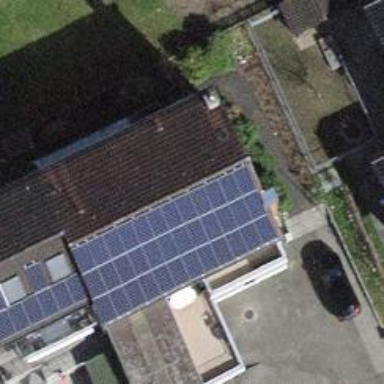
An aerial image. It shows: Solar power generator.